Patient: sex M, age 21
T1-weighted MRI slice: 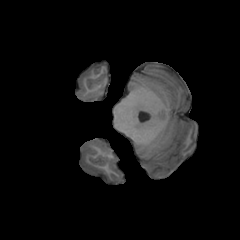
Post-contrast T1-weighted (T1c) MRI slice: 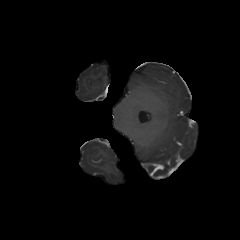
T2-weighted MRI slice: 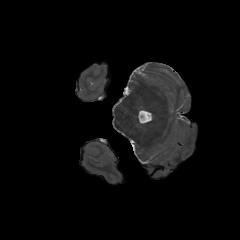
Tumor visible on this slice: no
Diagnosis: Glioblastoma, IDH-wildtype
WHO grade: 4